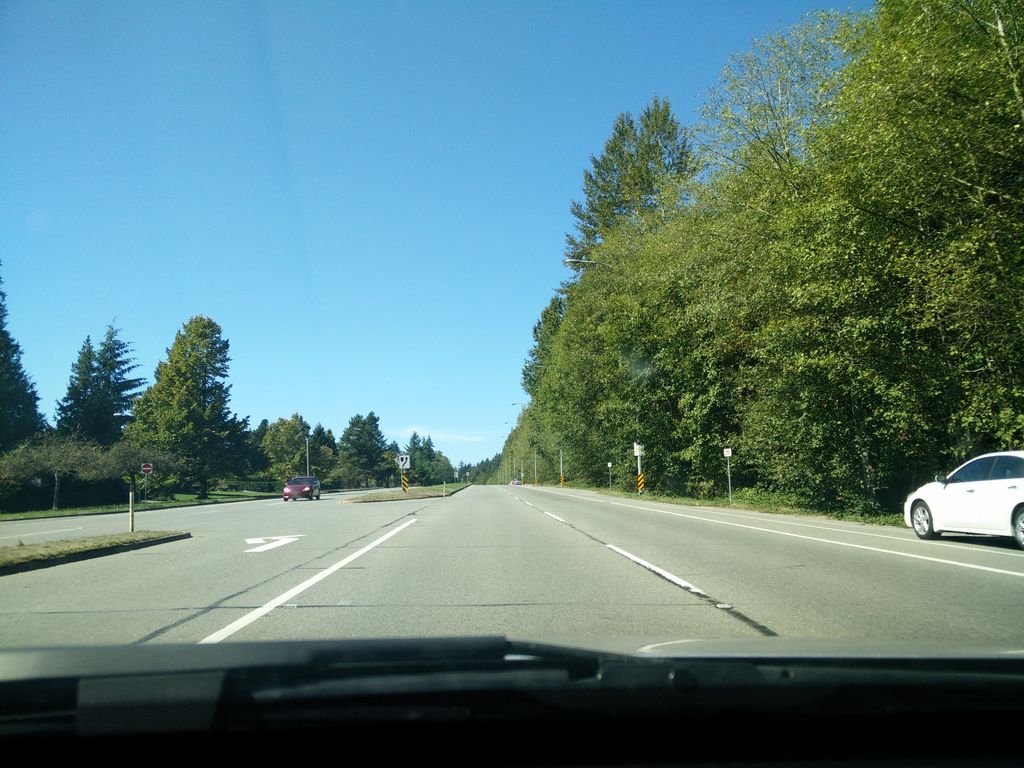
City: vancouver